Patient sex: F
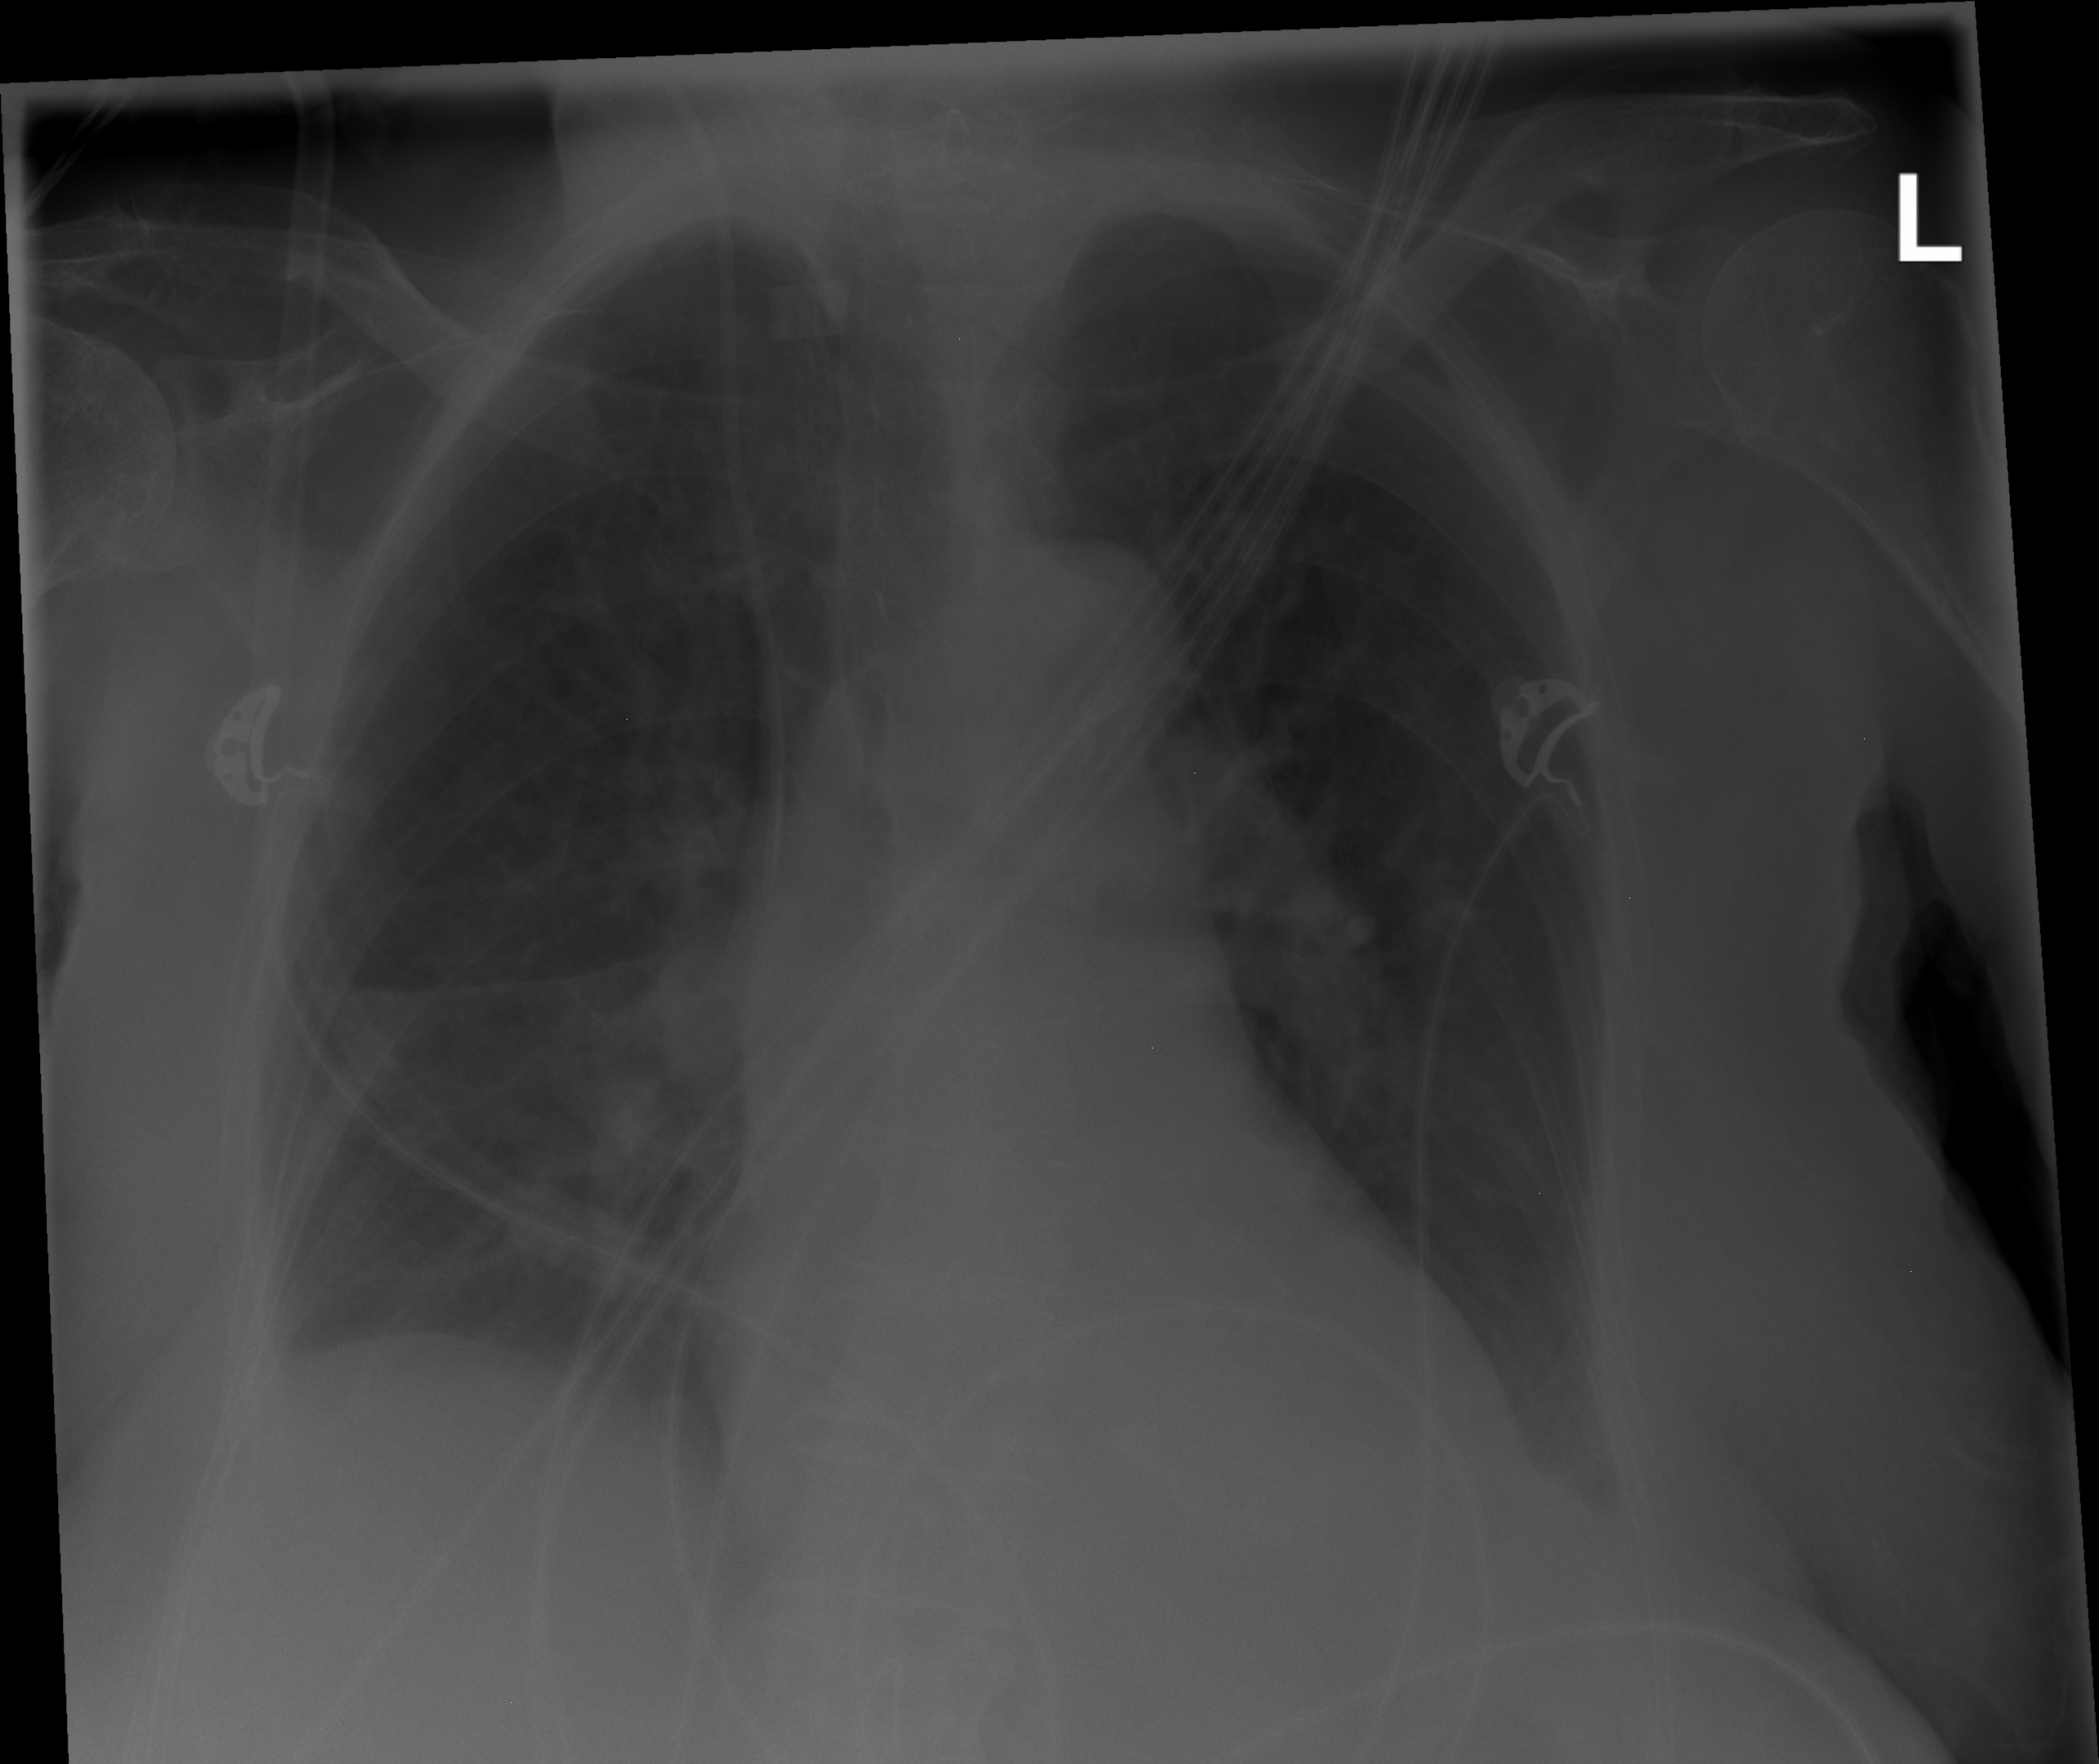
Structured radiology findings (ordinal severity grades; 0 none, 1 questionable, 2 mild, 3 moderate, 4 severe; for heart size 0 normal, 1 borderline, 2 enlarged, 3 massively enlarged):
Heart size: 0
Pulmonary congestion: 2
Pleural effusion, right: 1
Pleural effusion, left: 2
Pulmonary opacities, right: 1
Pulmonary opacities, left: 0
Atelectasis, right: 2
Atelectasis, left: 2